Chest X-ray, AP view. Patient: 32 years old, sex F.
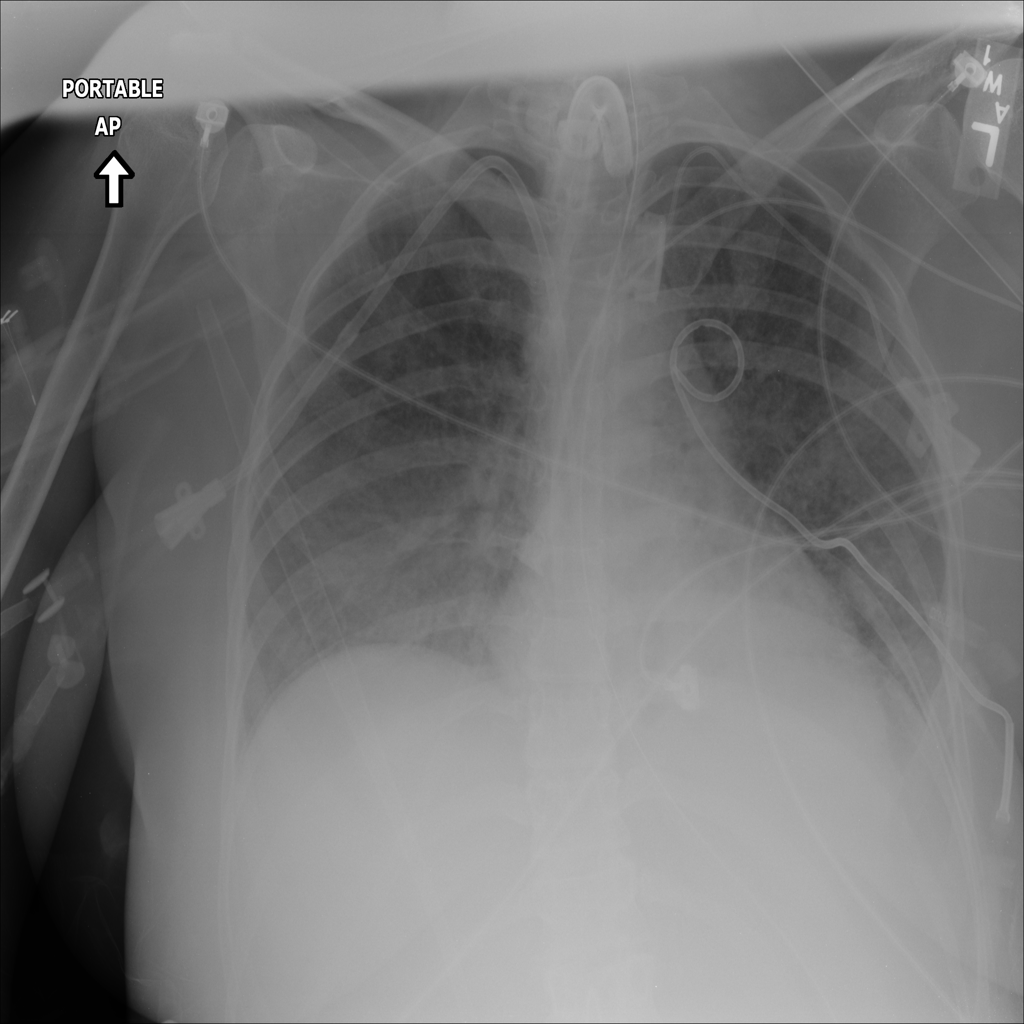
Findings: Infiltration